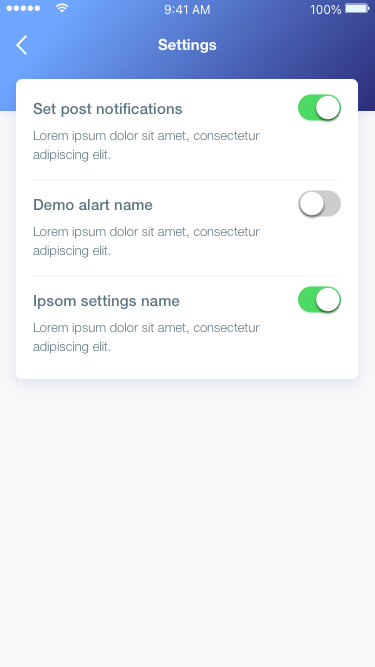
Text in this UI design:
Settings
Set post notifications
Lorem ipsum dolor sit amet, consectetur
adipiscing elit.
Ipsom settings name
Lorem ipsum dolor sit amet, consectetur
adipiscing elit.
Demo alart name
Lorem ipsum dolor sit amet, consectetur
adipiscing elit.